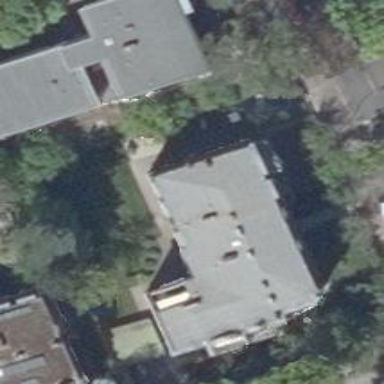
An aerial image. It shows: Residential building.